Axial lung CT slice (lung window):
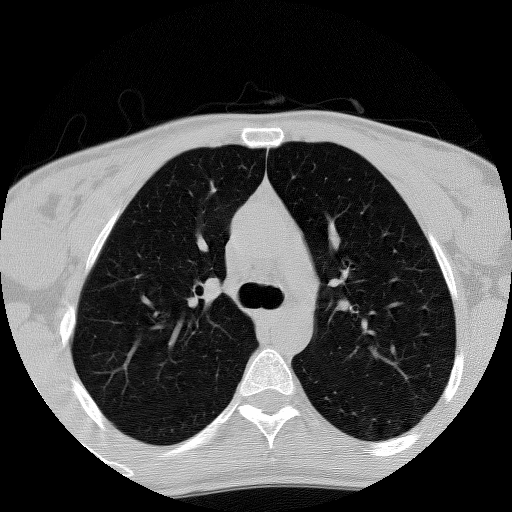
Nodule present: no